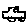
Label: car